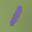
Label: 1